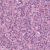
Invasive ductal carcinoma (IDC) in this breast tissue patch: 1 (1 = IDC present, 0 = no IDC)